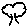
Label: tree